Interaction volume radius: 10 \u00c5
Interaction volume height: 15 \u00c5
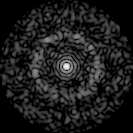
Disorder parameter: 0.8359